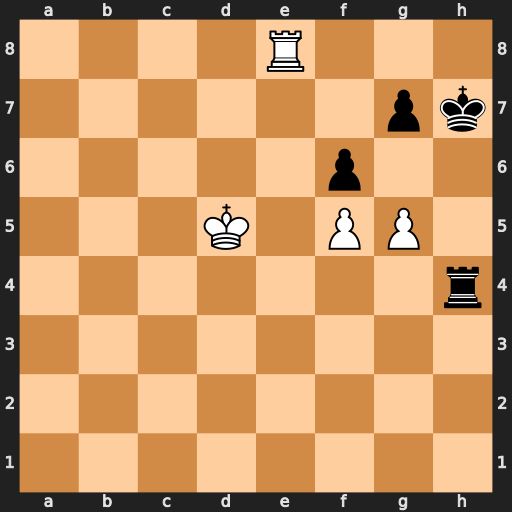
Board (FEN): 4R3/6pk/5p2/3K1PP1/7r/8/8/8
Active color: w
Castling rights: -
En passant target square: -
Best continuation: g6+ Kh6 Rh8+ Kg5 Rxh4